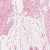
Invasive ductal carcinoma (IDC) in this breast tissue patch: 0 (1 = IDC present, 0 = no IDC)